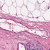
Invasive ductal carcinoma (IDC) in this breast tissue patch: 0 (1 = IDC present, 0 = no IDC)